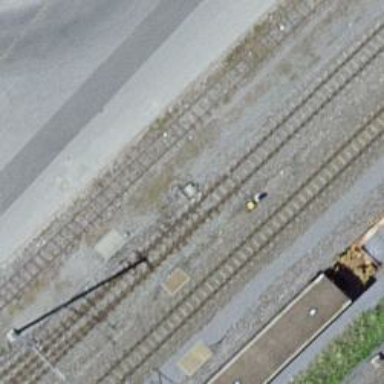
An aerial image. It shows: Railway switch.